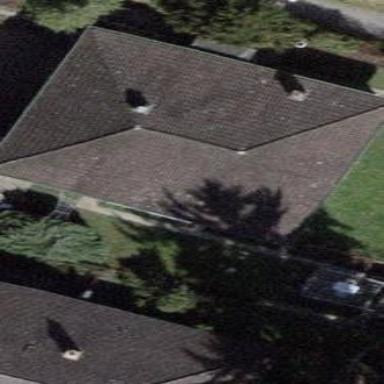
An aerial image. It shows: Building with tile roof.